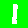
Digit: 1